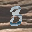
Label: 3